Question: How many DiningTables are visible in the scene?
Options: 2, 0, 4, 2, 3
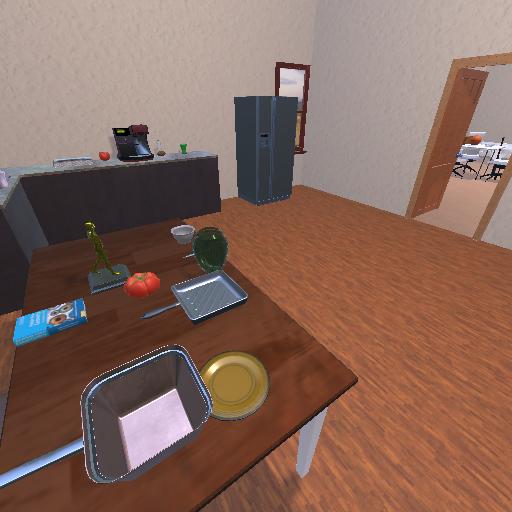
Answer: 2